Aerial crown-view tile of a tropical tree (Barro Colorado Island, Panama), acquired 20250715:
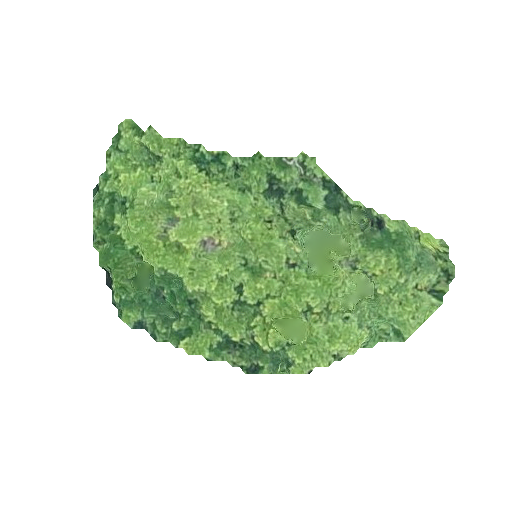
Species: Terminalia amazonia
GBIF accepted scientific name: Terminalia amazonica
Crown area: 90.573 m²